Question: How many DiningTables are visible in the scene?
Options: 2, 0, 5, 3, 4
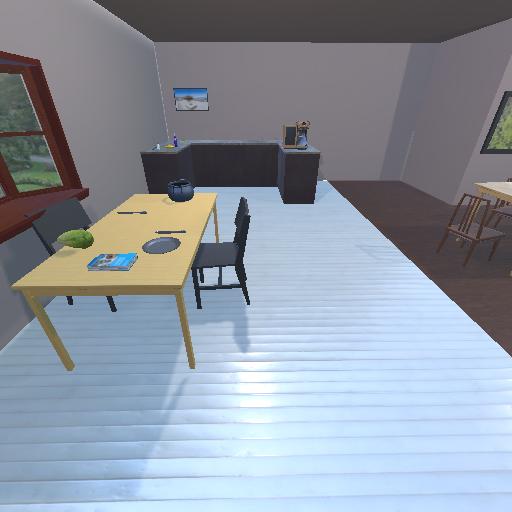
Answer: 2